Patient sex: M
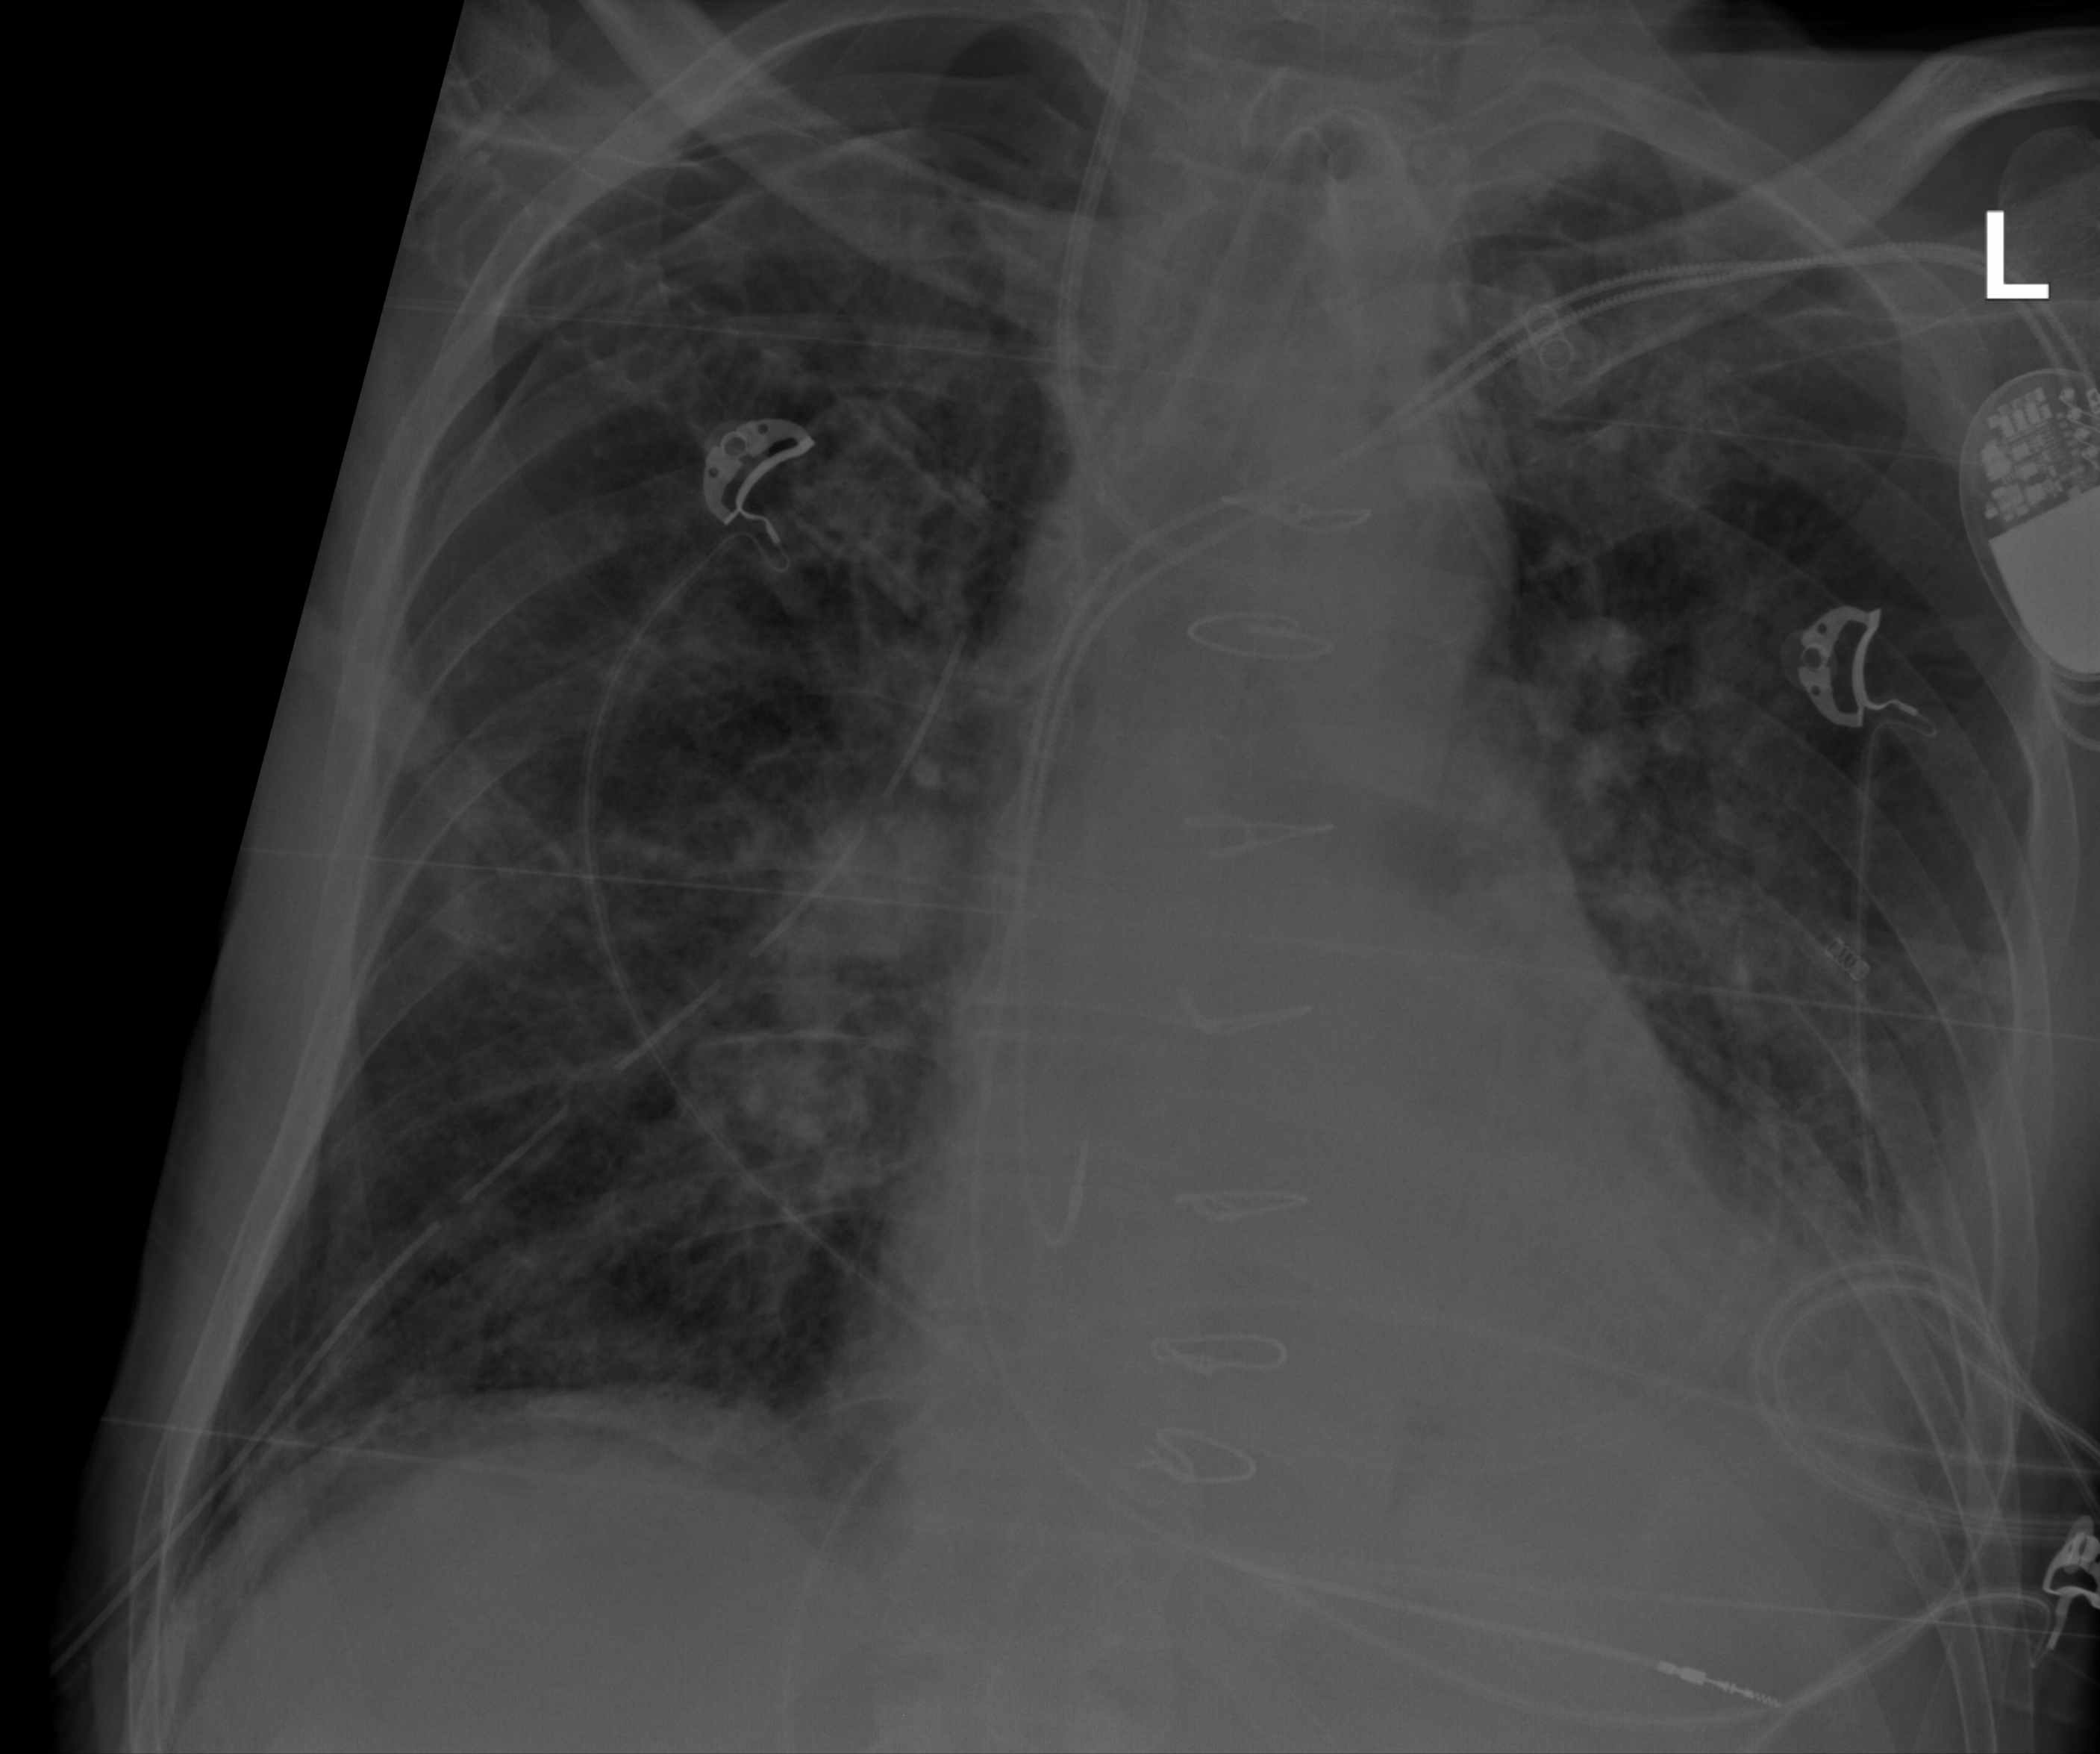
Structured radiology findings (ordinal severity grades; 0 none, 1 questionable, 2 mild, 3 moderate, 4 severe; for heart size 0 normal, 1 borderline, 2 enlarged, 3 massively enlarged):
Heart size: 2
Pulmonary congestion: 2
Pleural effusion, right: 1
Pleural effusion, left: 2
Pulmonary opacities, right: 2
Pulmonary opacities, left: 2
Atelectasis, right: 2
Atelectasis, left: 2